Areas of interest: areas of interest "Cheval Plaza"
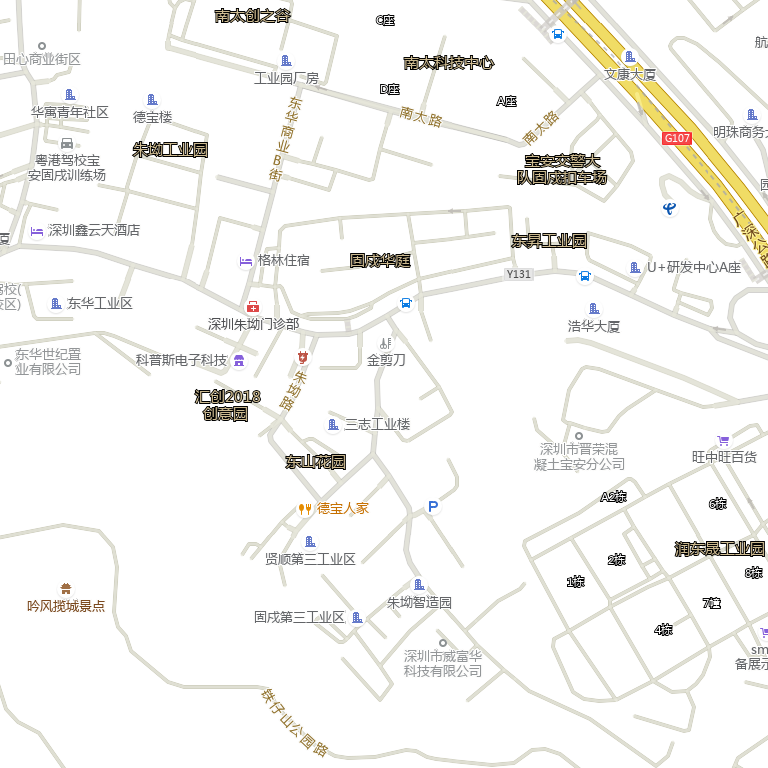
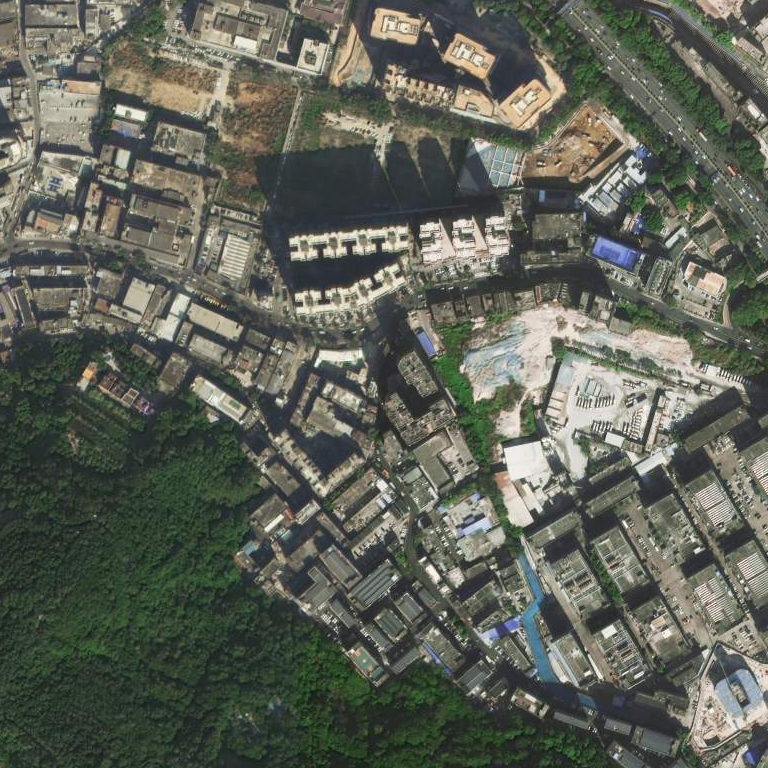